Field crop: maize
Growth stage: 2
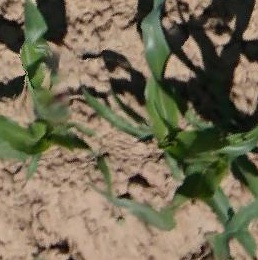
Species: maize